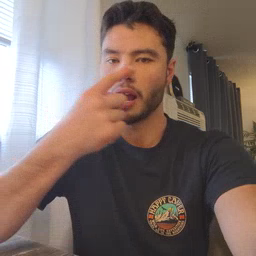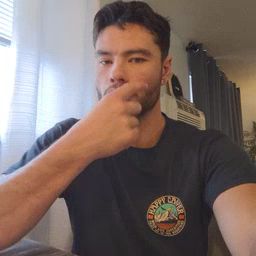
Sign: eye